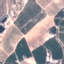
Land use / land cover class: PermanentCrop